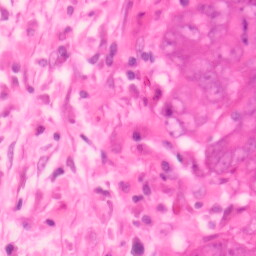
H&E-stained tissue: Colon